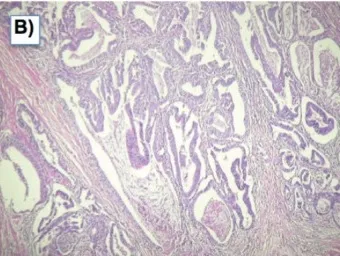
Moderated tubular adenocarcinoma (H & E).
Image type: pathology (h&e)